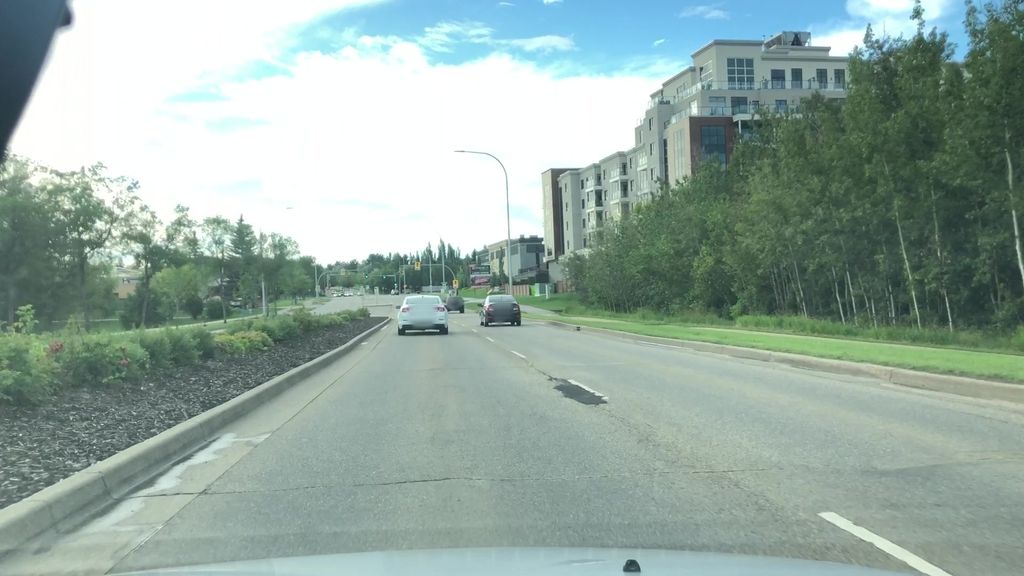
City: edmonton